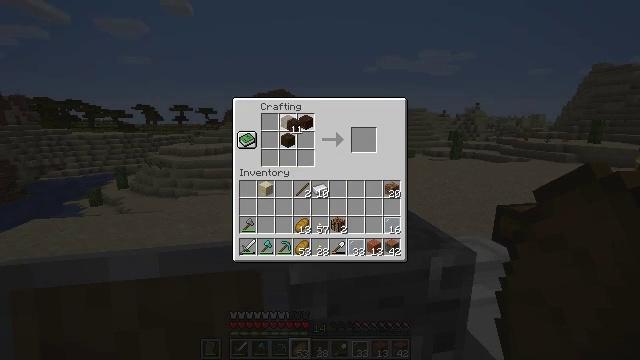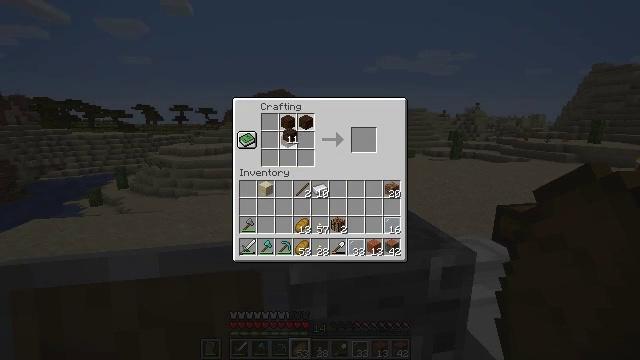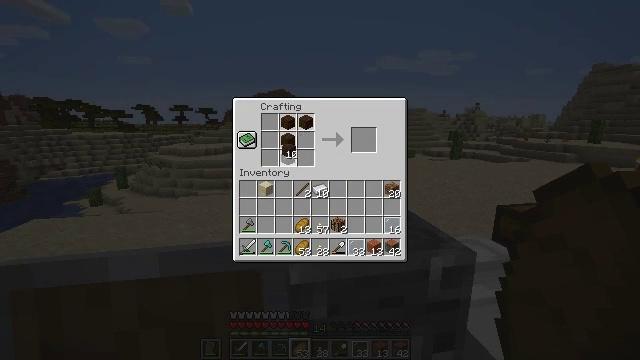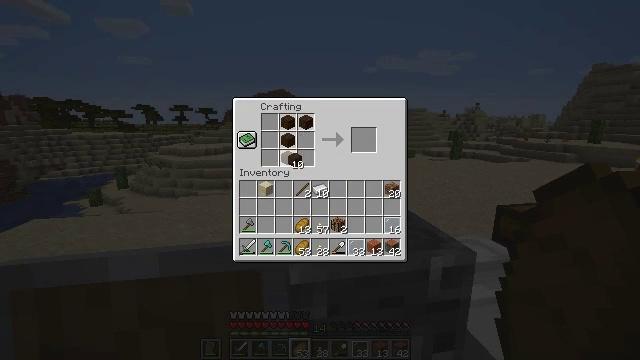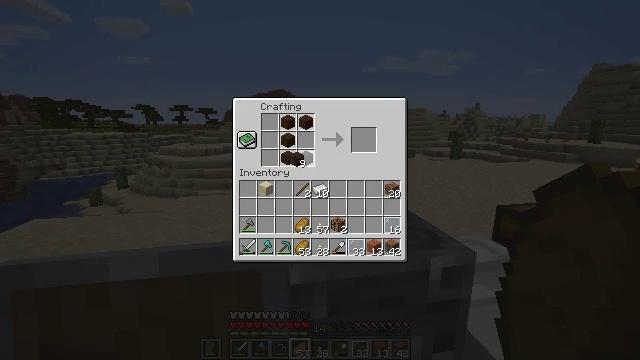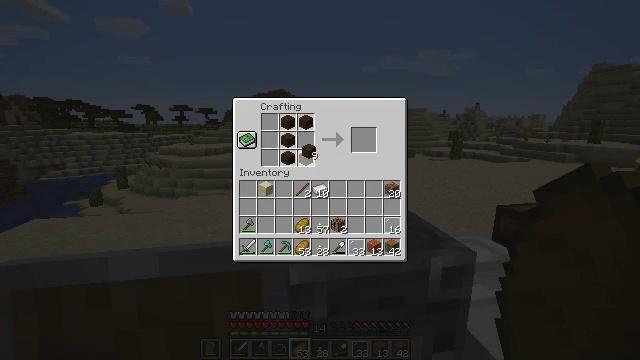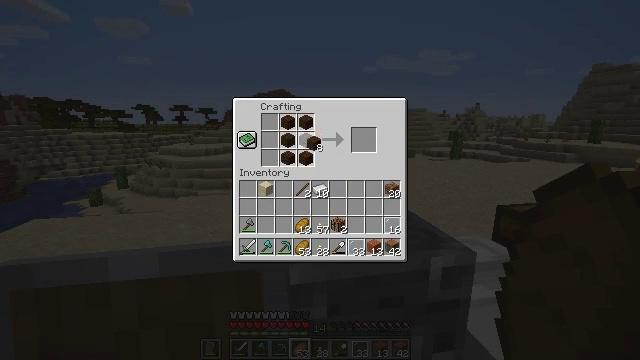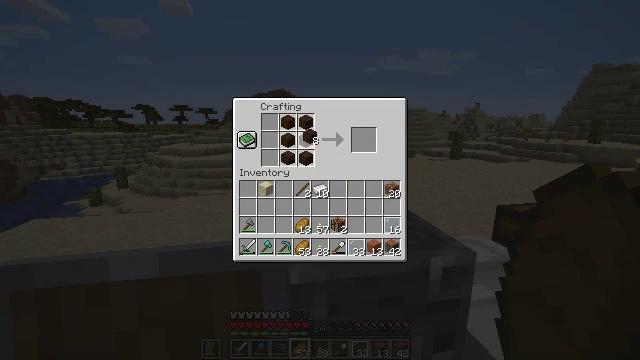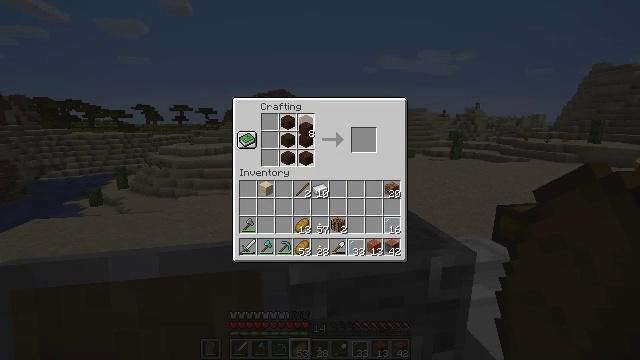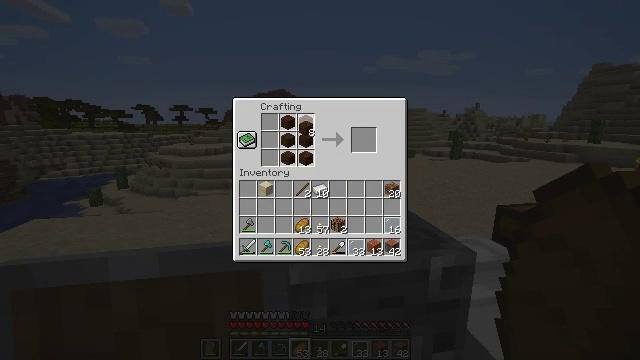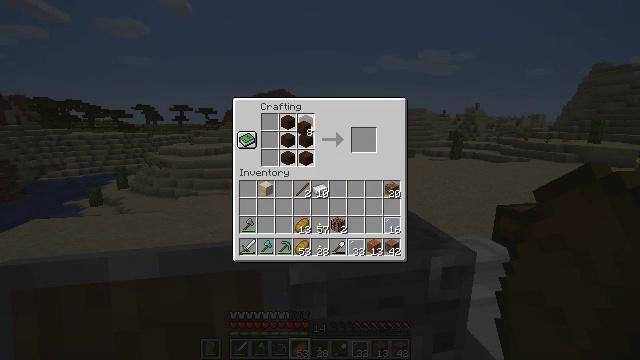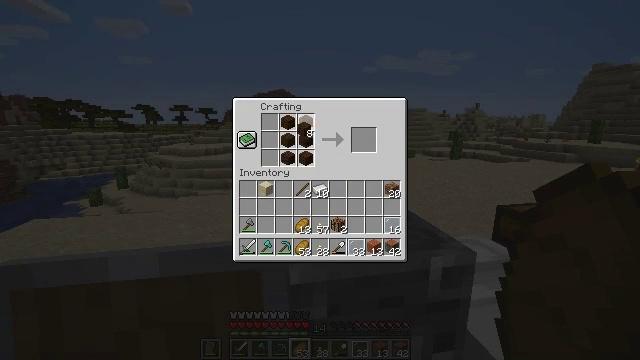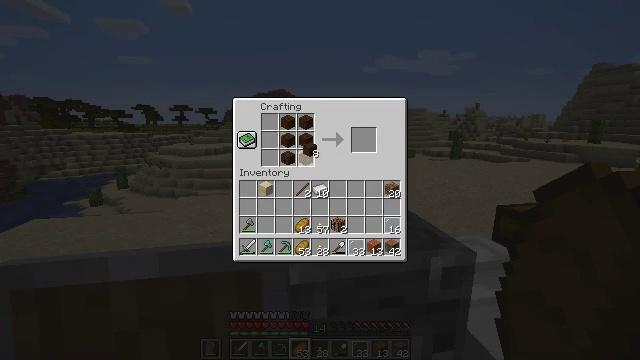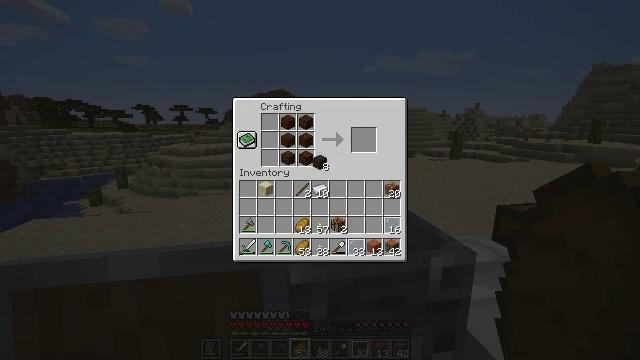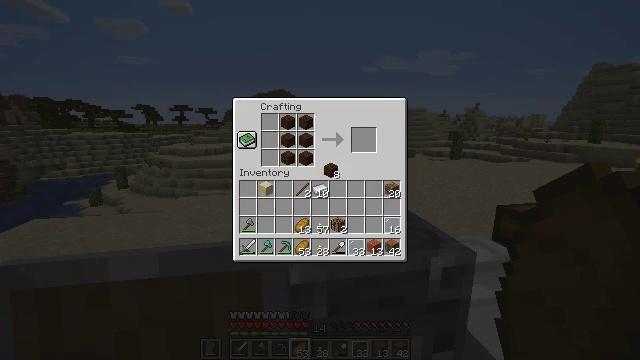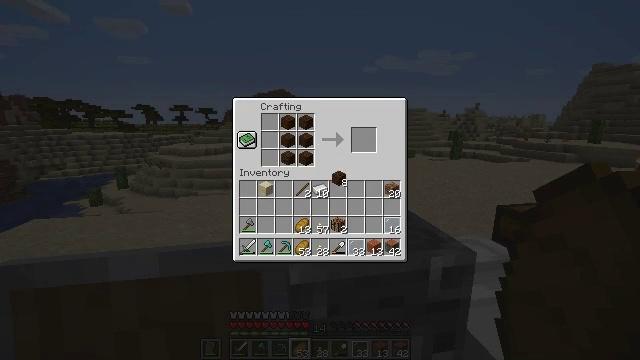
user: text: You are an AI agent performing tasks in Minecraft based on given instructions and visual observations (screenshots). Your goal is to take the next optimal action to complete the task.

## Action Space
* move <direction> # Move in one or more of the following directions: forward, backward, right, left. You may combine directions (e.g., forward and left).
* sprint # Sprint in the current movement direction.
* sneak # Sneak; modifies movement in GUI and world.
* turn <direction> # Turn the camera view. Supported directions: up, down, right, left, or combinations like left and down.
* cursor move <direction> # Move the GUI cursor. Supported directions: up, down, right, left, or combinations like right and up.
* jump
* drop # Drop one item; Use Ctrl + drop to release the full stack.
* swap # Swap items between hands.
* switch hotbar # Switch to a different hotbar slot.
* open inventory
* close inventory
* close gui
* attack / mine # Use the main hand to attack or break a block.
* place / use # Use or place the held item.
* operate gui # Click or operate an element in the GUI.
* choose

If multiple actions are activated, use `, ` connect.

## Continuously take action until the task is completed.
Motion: motion action
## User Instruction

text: Interact with the crafting table and craft a dark oak door.
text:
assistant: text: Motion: cursor move down, choose
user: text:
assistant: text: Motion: cursor move down, choose
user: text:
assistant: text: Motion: cursor move down, choose
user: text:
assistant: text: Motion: choose
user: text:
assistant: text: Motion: cursor move right and up, choose
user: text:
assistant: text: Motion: cursor move up, choose
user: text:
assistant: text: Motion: cursor move up, choose
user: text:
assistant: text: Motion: choose
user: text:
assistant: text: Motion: choose
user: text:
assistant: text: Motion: choose
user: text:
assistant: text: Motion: choose
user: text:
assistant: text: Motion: cursor move down
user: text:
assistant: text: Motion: cursor move right and down
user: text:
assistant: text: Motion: cursor move right and down
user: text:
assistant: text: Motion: cursor move right and down
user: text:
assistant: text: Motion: operate gui
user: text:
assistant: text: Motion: operate gui
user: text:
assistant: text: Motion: operate gui
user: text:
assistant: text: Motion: no_op
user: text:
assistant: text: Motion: no_op
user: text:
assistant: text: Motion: no_op
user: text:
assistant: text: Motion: no_op
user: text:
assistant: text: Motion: cursor move up
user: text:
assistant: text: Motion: sneak, cursor move up
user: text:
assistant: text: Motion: sneak, cursor move up
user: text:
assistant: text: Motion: sneak, cursor move up
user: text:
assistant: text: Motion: sneak, operate gui
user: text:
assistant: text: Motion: sneak, operate gui
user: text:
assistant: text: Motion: sneak
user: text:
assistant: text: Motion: sneak